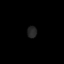
Tissue: lung
Cell type: Epithelial cells
Senescence score: 0.5424
Nuclear area (px): 108
Mean DAPI intensity: 37.37